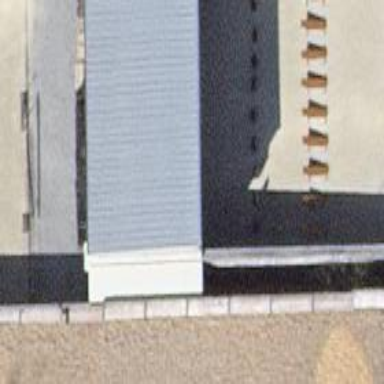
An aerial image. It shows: View of roof of building.